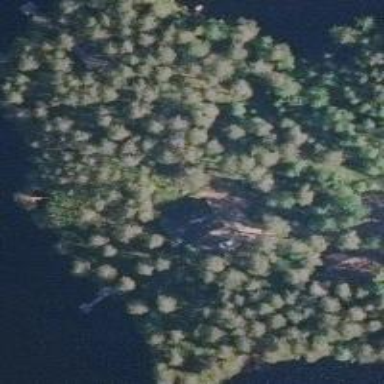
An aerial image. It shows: Forest area.